Question: Does anyone know if the new 'fancy' file transfer progress bar that Windows 8 uses for its file transfer progress is available via some API (preferably C#)? I could think of some useful places for it in our application but can't seem to find out if it's consumable or internally available only to Windows.
My answer below now includes a WPF implementation that I wrote that you may use in your own projects :)

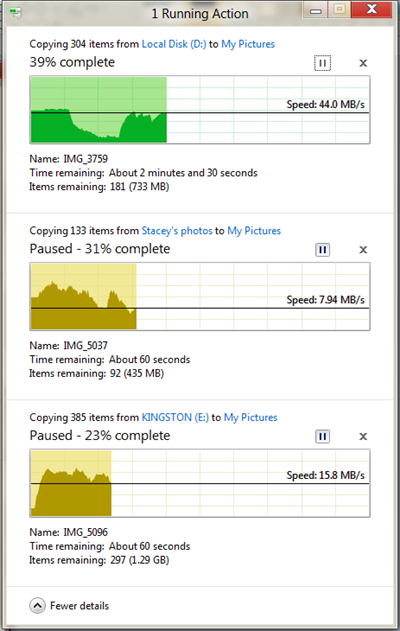
Answer: For all those interested, I have implemented a WPF version of this progress bar avaliable from my blog <URL>. I decided it was better than waiting for something available only on Windows 8 or not available at all. I hope you find it useful.